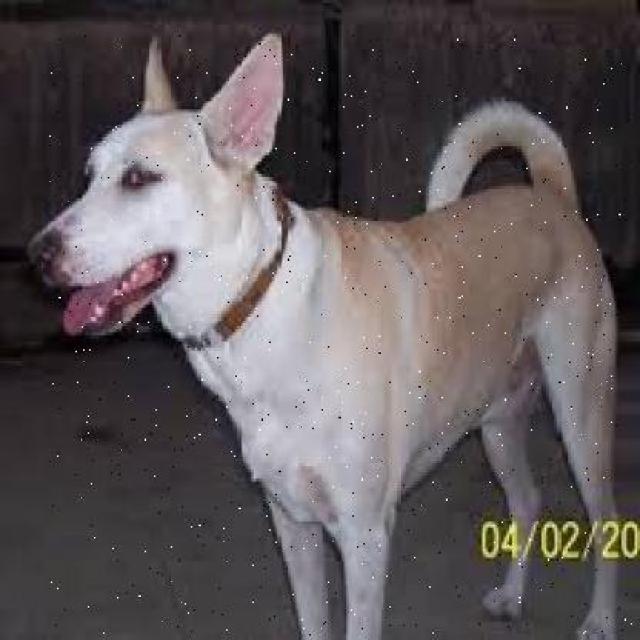
Healthy canine skin — no visible lesions, inflammation, or abnormalities. The skin and coat appear normal.